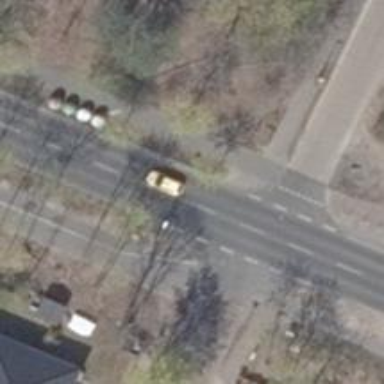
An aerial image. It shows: Unmarked road crossing.